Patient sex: M
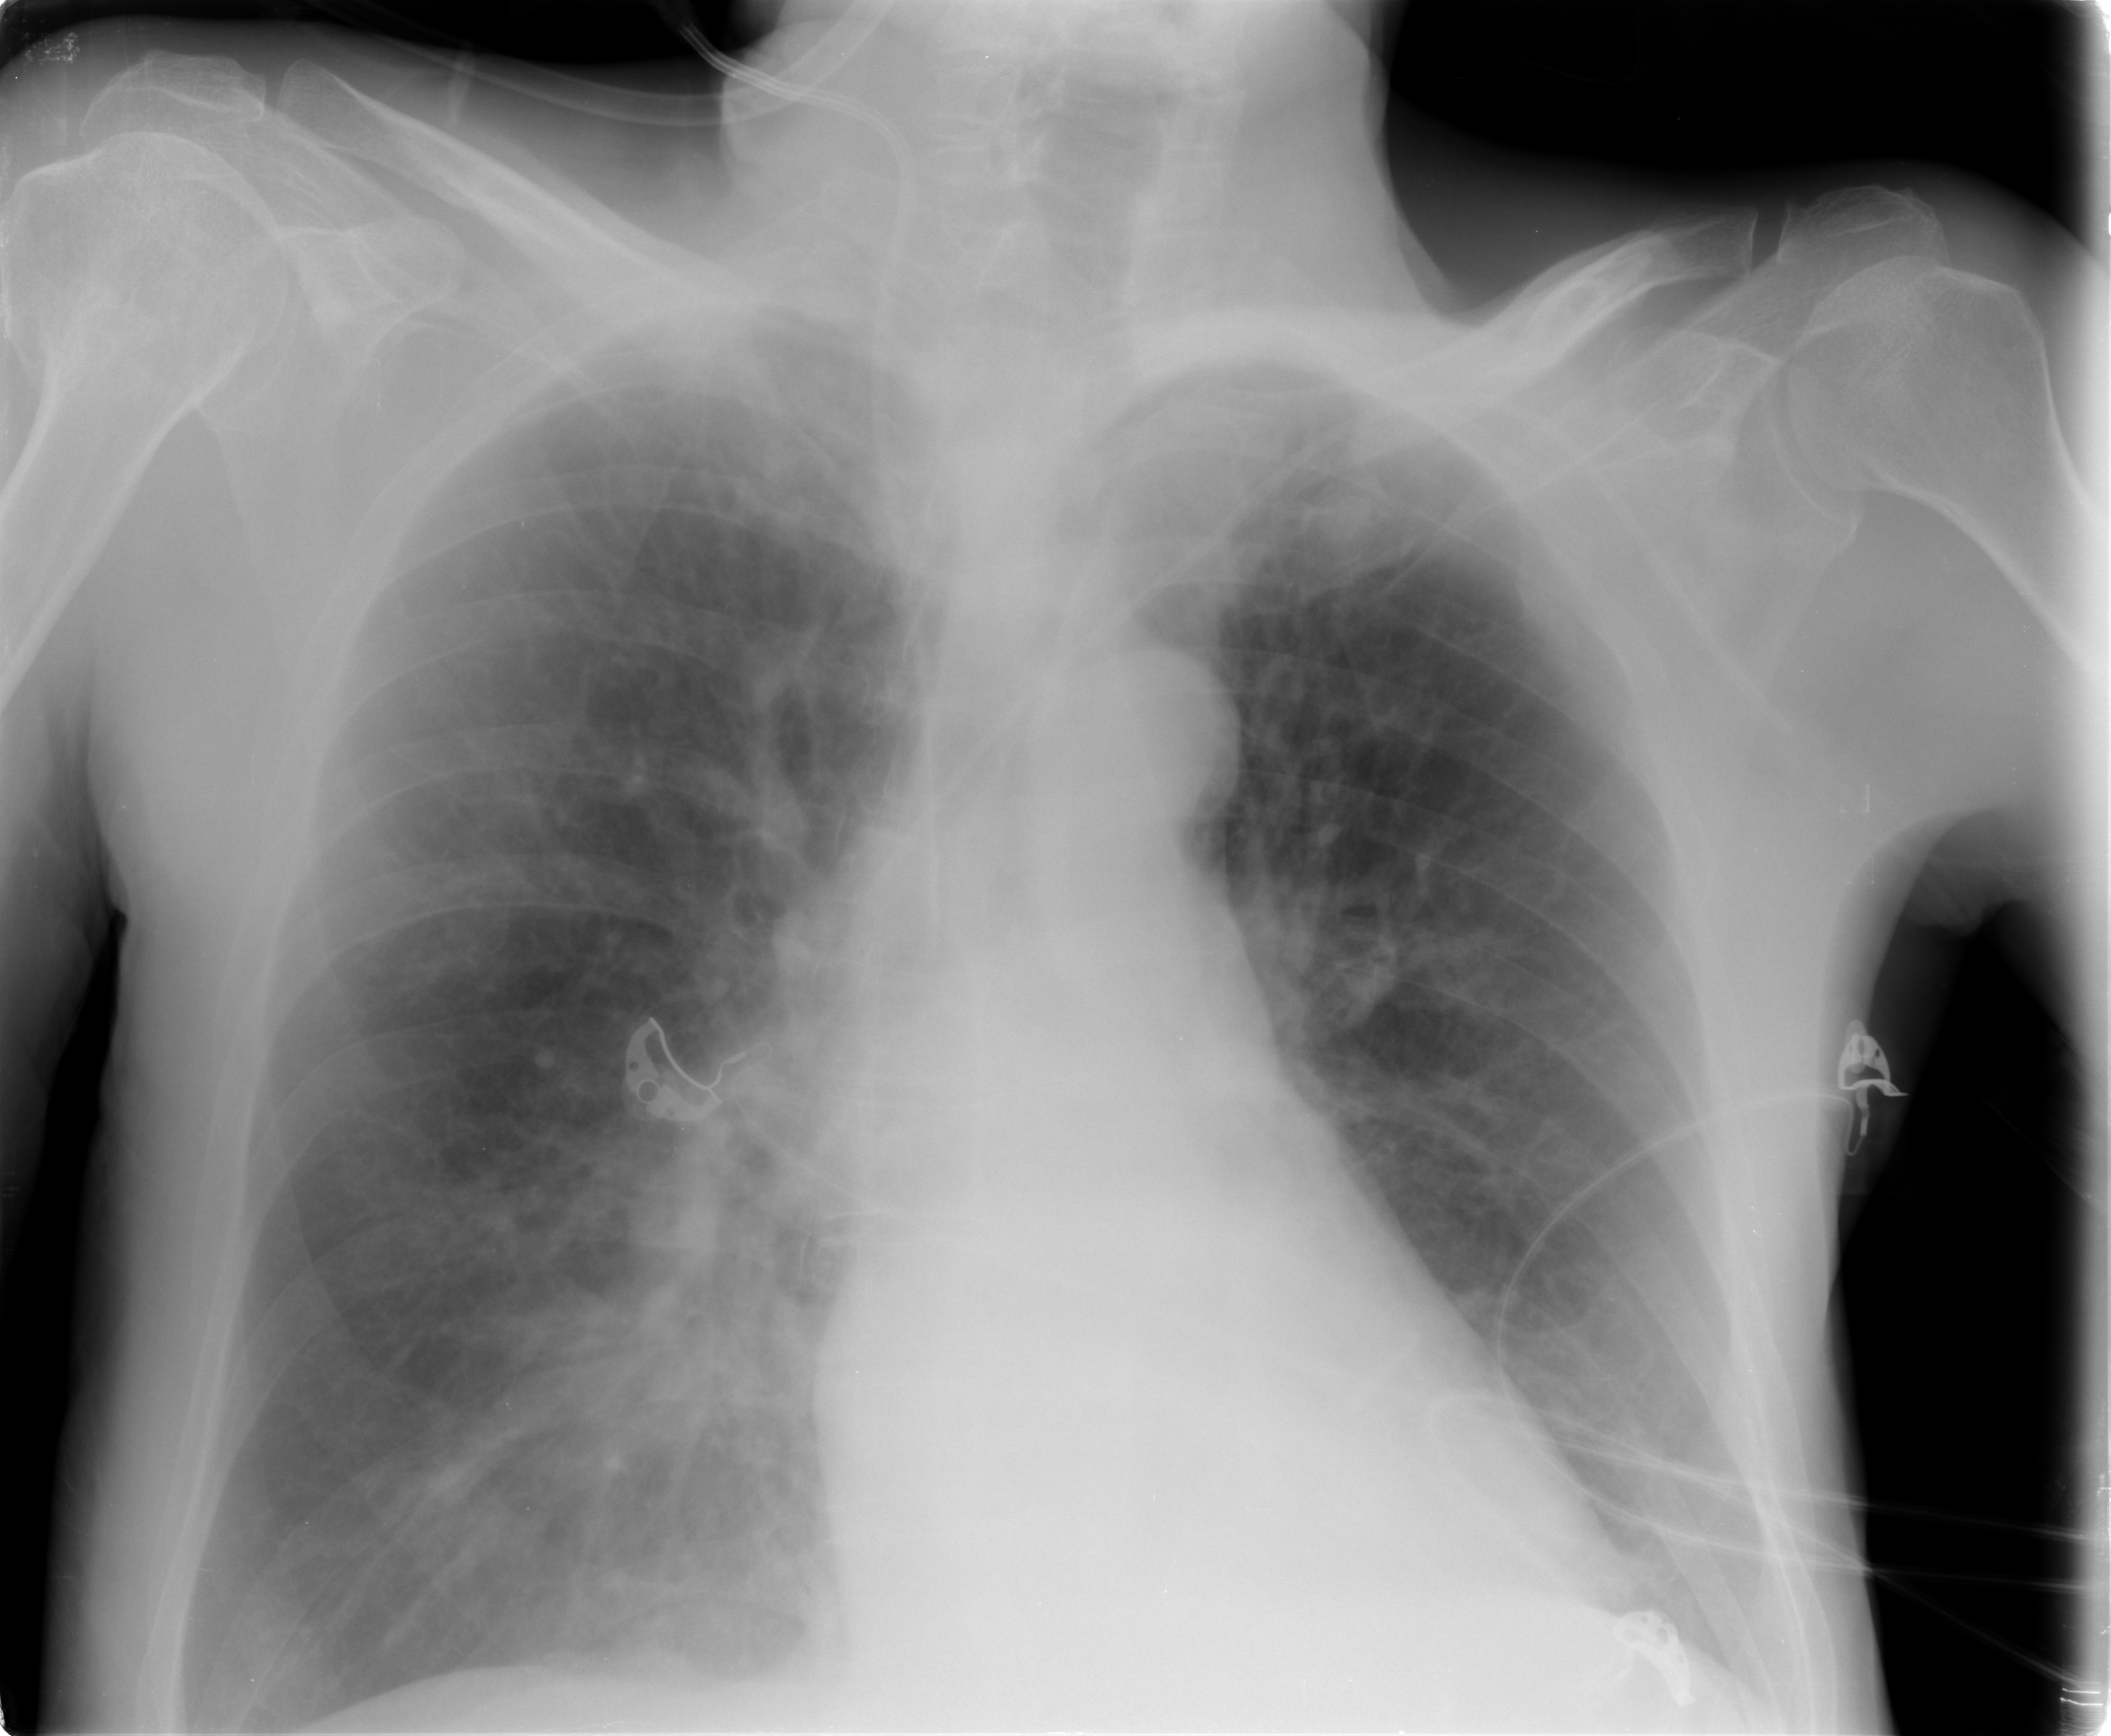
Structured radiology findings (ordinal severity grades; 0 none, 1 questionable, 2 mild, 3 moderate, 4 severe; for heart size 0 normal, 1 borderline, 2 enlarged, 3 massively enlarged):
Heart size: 0
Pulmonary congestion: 0
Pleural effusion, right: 0
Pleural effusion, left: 0
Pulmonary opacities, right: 2
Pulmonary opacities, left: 1
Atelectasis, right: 0
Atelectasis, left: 2